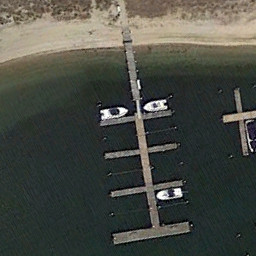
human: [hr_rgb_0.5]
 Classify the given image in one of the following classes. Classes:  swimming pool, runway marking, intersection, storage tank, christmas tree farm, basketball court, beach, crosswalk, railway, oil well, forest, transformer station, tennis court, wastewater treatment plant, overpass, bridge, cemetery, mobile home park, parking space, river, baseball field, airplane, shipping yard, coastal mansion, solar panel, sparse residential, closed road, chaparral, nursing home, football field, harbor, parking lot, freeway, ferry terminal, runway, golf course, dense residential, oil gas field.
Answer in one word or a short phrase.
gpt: ferry terminal